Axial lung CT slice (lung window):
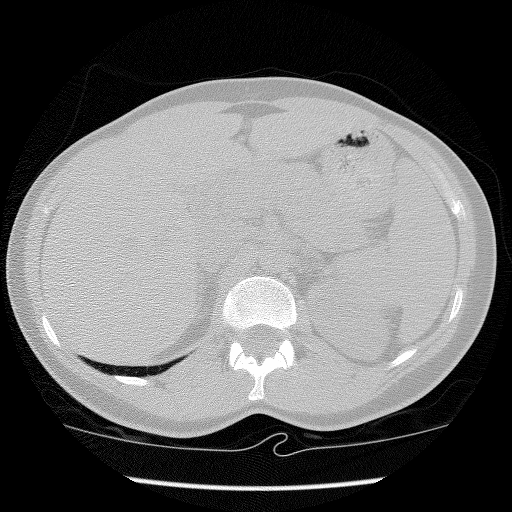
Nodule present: no